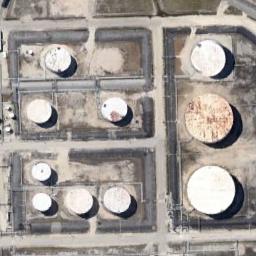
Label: storage_tank